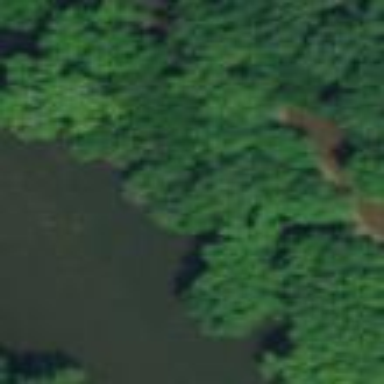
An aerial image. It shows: Islet covered with woodland.